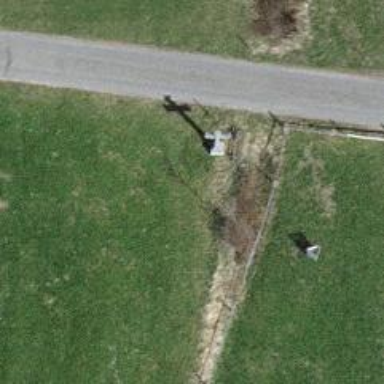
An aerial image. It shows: Bench.